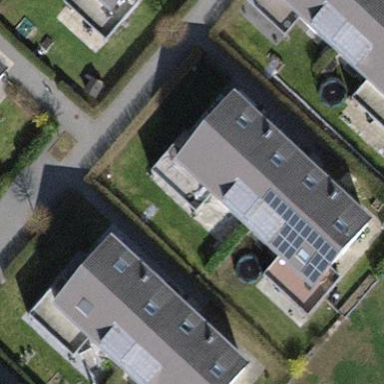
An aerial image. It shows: Gabled house with gray roof.